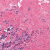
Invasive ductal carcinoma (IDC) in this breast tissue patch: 1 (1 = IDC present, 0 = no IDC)